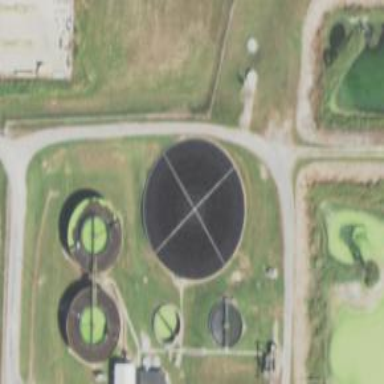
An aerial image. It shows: Image of wastewater.